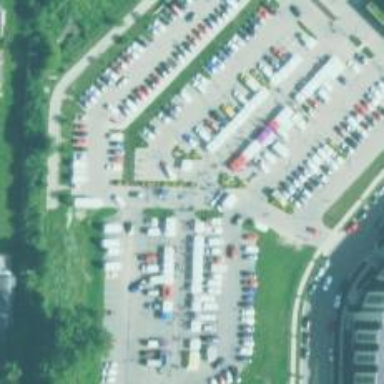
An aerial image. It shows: Marketplace.